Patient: sex M, age 55
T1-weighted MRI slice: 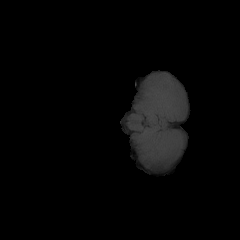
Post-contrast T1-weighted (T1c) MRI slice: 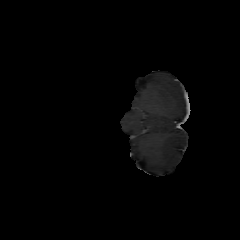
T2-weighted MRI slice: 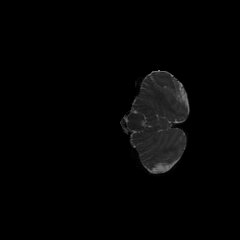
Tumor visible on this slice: no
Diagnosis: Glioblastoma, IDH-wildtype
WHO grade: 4